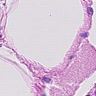
Metastatic tissue present: no